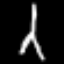
Label: The Eiffel Tower